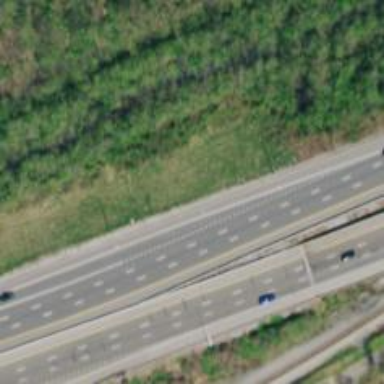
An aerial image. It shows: Motorway junction.